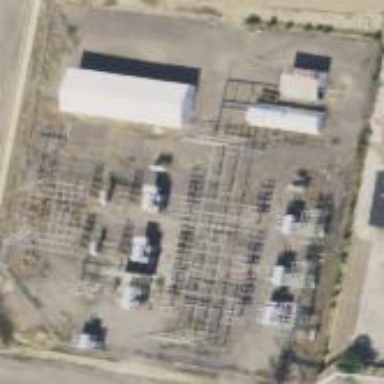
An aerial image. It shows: Industrial substation surrounded by chain-link fence.